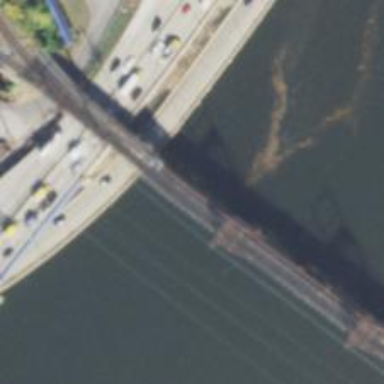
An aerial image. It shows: Bridge over railway line.